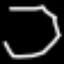
Label: octagon